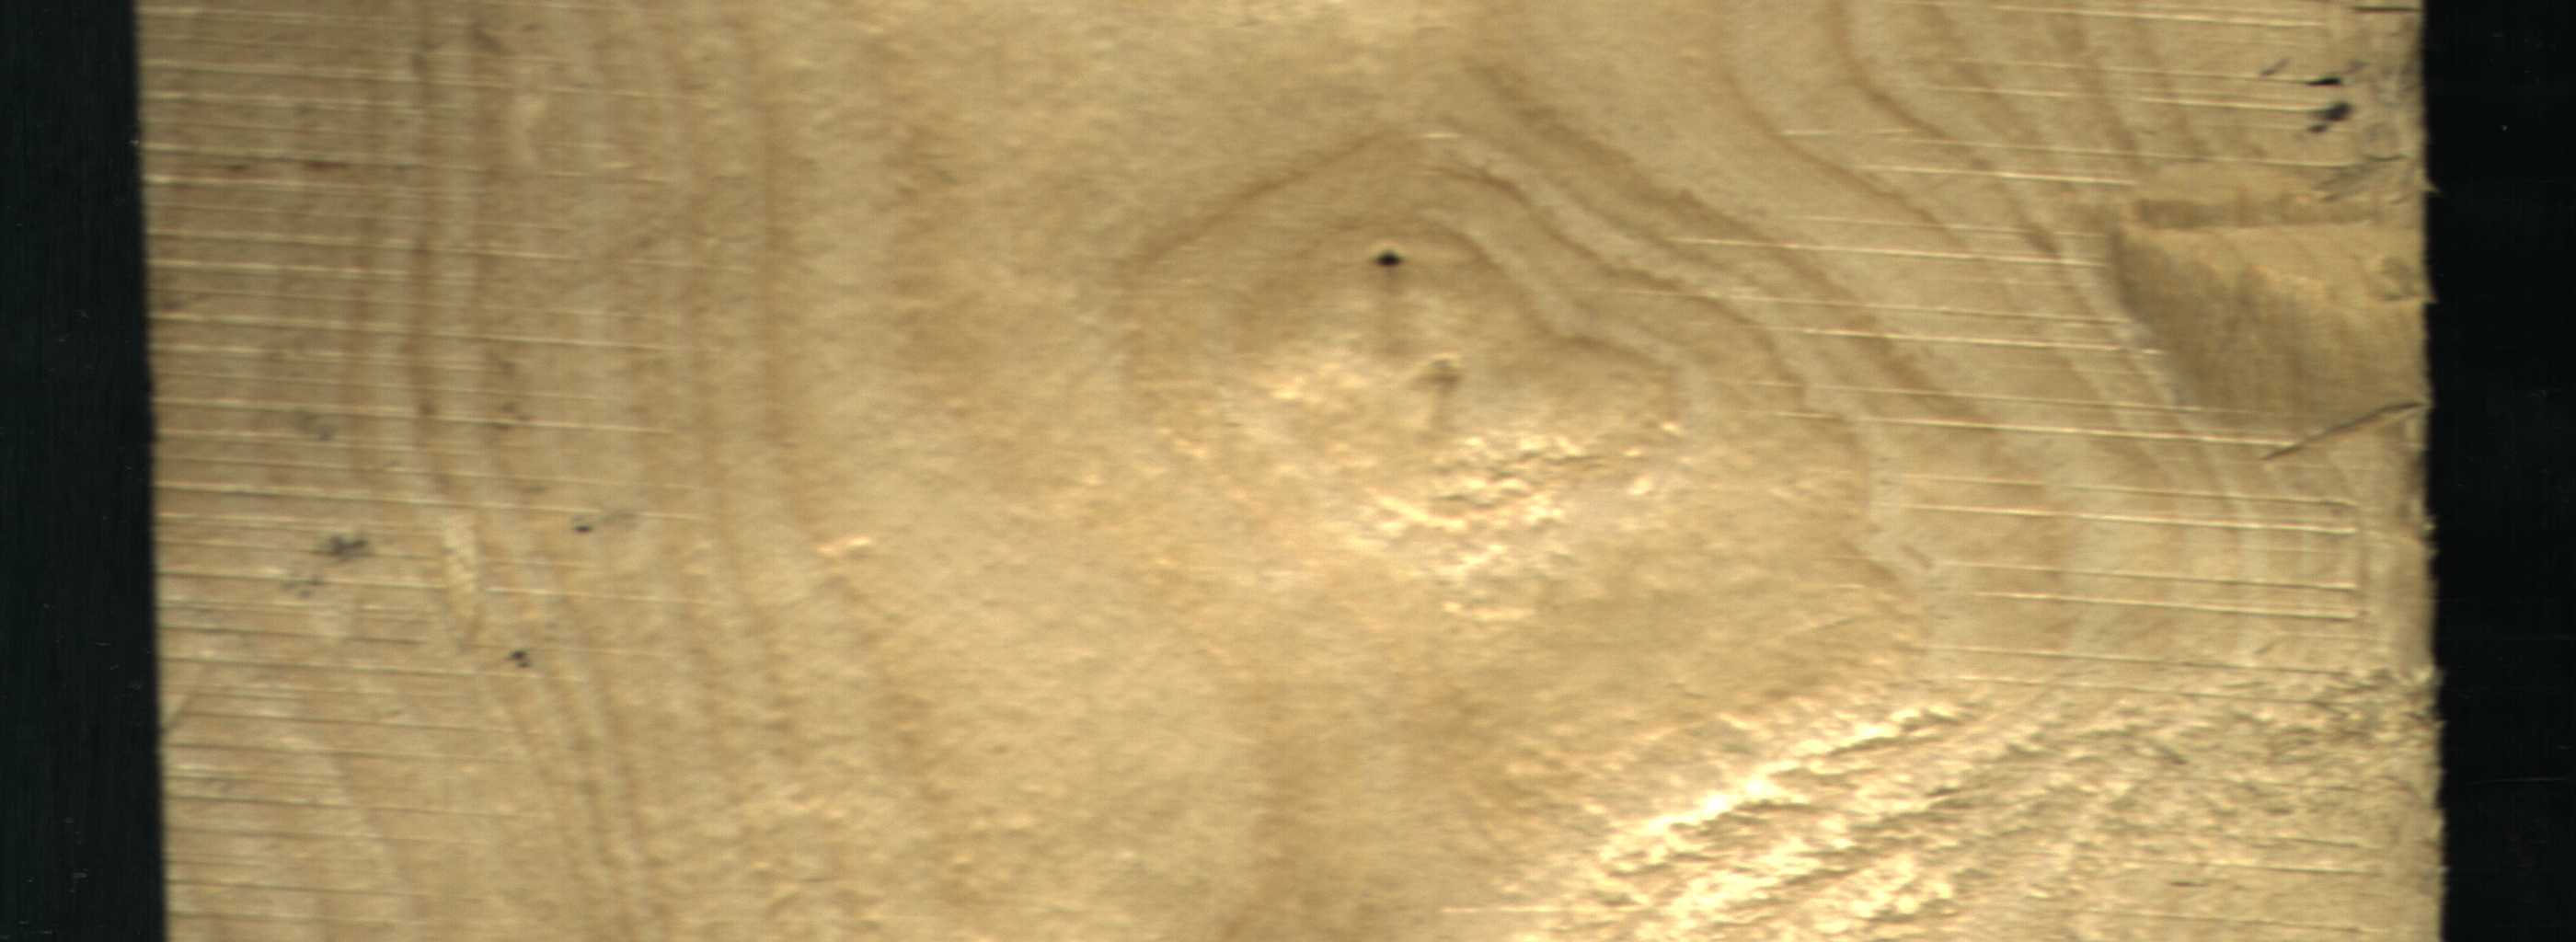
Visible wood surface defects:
Dead_Knot